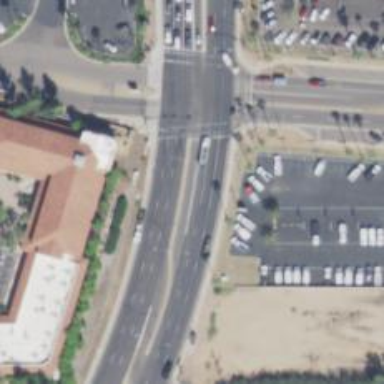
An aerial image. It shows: Solid stop line on the road.